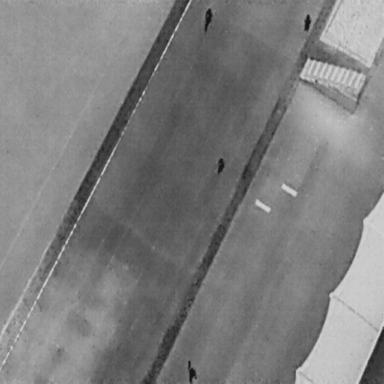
There are four People in the infrared image.